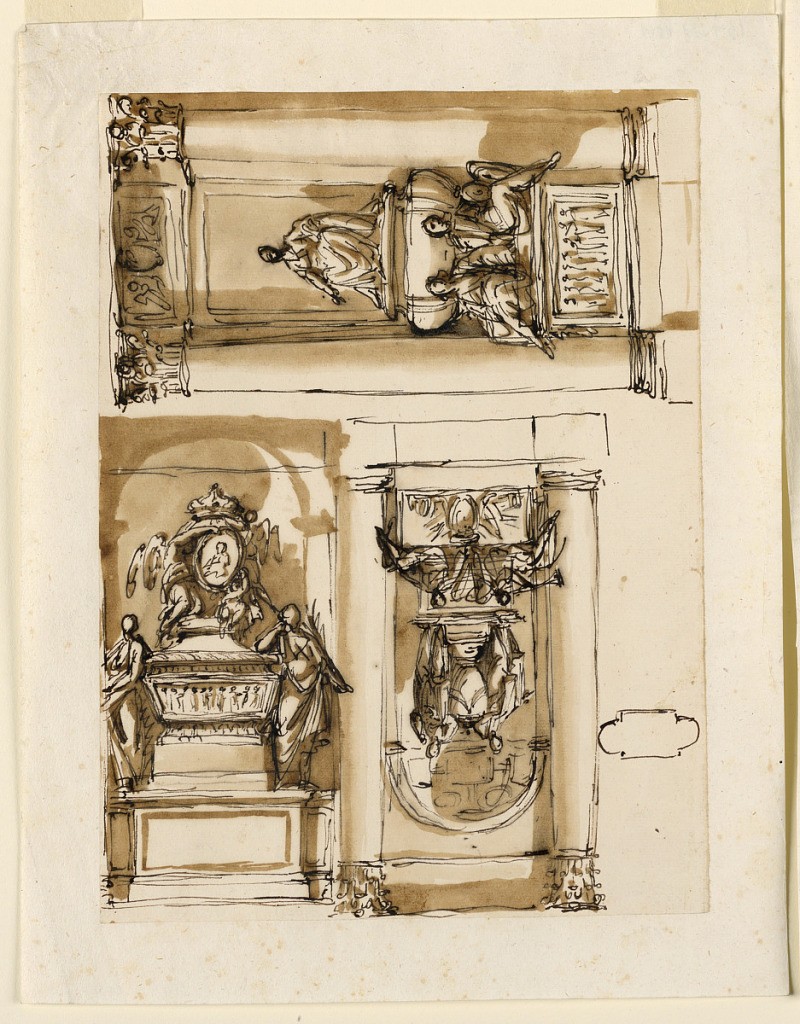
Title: Three monuments
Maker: Giuseppe Barberi, Italian, 1746–1809
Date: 1793
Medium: Pen and brown ink, brush and brown wash on lined off-white laid paper
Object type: Drawing
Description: Upper row, at left: the architectural setting is similar to 1938-88-1339. Below is a rectangular panel above a base, decorated with an escutcheon standing in front of a trophy of weapons. Above it sit two winged female putti, of which the left blows a trumpet, in front of the panel of a pedestal, upon which two women lean upon the shoulder of an urn. The decoration of the niche is indicated. Beside at left is a plan as in 1938-88-1343. At right in inverse direction: a variation of 1938-88-1339, the niche being indicated. Below is a pedestal, with a broad projecting central part. The sarcophagus is similar to 1938-88-1295. The women at right carries a branch in her left hand. The putto above is sitting. The outlines of an oblong above belong to the design at left, indicating the next intercolumniation. Below, in horizontal direction: the architectural setting is imilar to 1938-88-1339, with panels instead of the frieze and the niche. The scheme of the monument is similar to 1938-88-1298. Two female allegories sit upon the pedestal in front of the lower part of the sarcophagus. The right one supports a shield or a medallion. A third sits upon the cover.